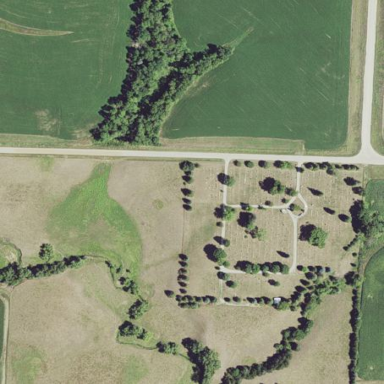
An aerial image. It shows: Cemetery.